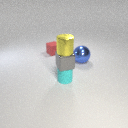
small yellow metal cylinder above small cyan rubber cylinder